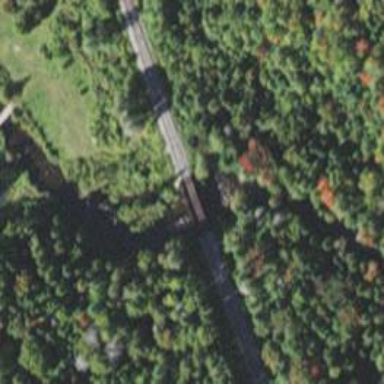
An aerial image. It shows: Railway bridge.